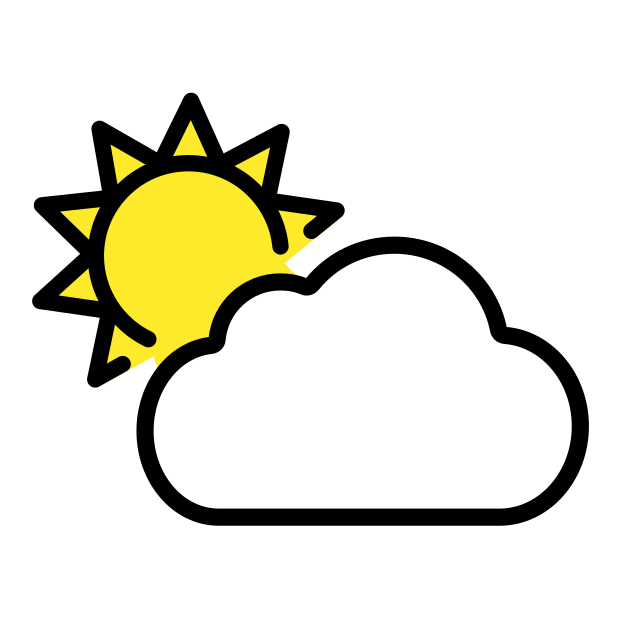
sun behind cloud